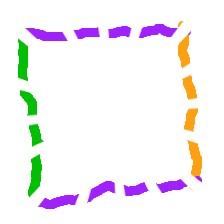
Shape: square